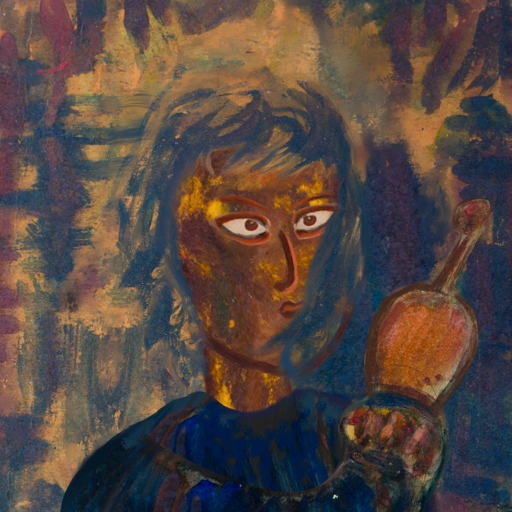
Background: InTheSun, Head And Neck Side: Comrade, Face Side: Roy_Bahadur, Bust: Pipe, Hair Side: In_The_Sun, Head Accessory: Blank, Second Necklace: Blank, Necklace: Blank, Baby: Blank